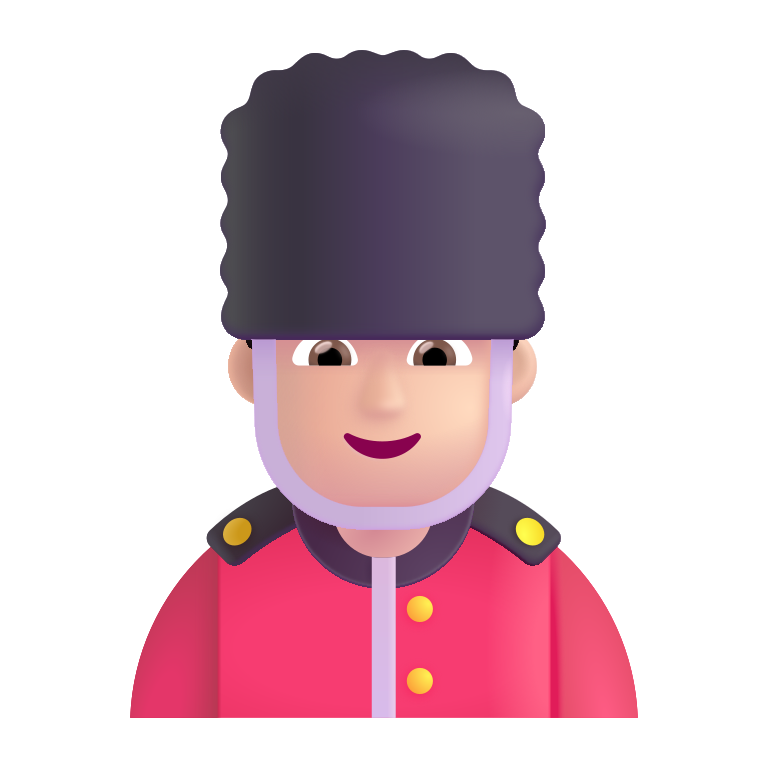
man guard color light